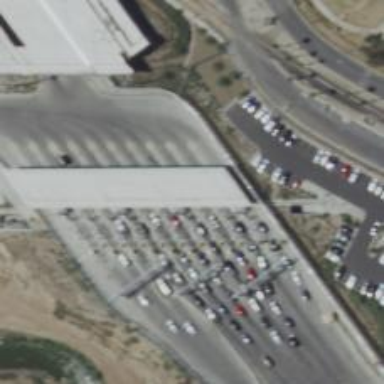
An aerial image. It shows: Border control barrier.